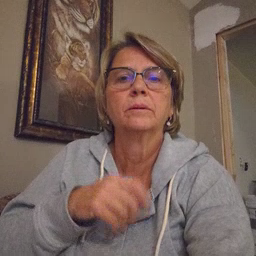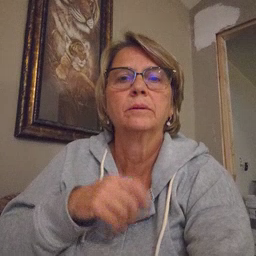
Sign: apple